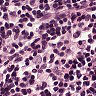
Metastatic tissue present: no